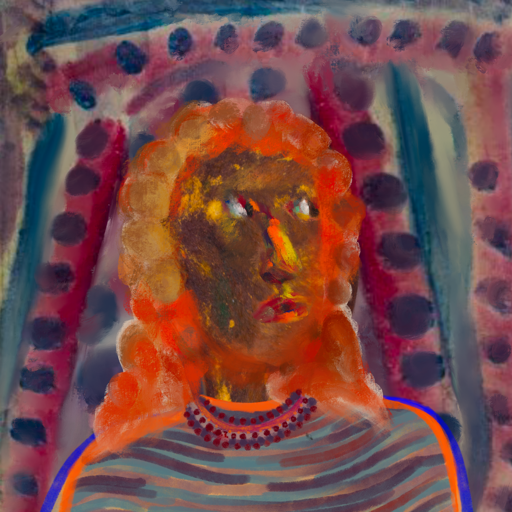
Background: HillGirl, Head And Neck Side: Comrade, Face Side: An_Impression, Bust: Experience, Hair Side: Rupkatha, Head Accessory: Blank, Second Necklace: Blank, Necklace: Roy_Bahadur, Baby: Blank